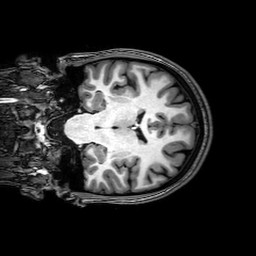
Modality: T1w
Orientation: coronal
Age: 20
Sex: female
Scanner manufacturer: philips
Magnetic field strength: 3 T
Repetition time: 0.008207 s
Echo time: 0.00378 s